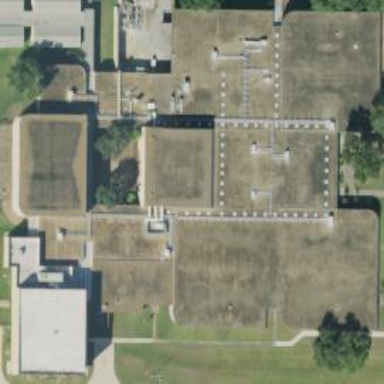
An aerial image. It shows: School building.